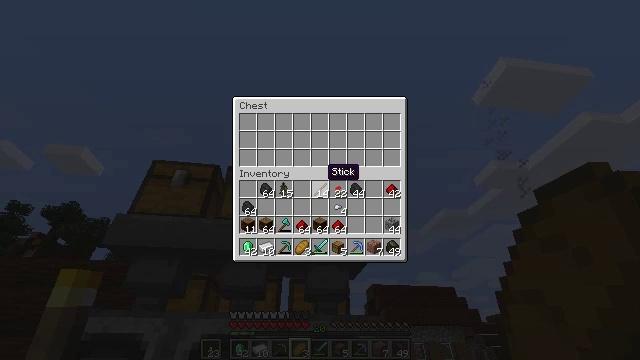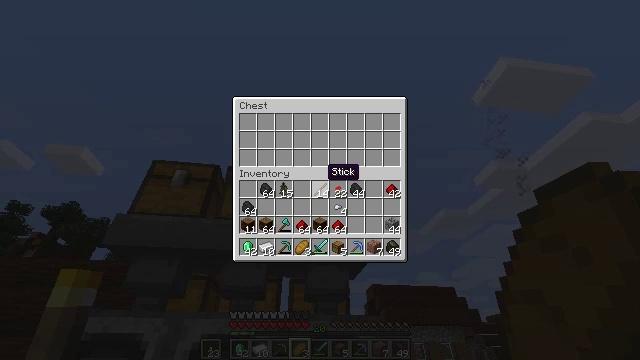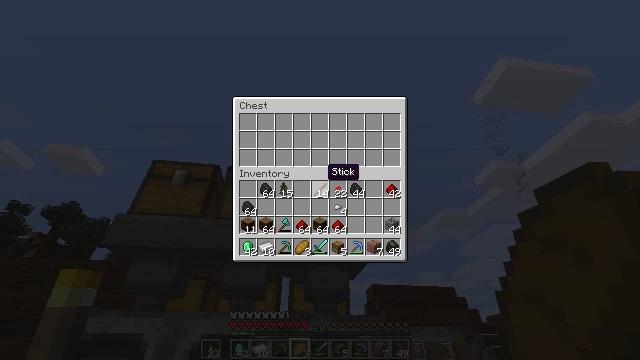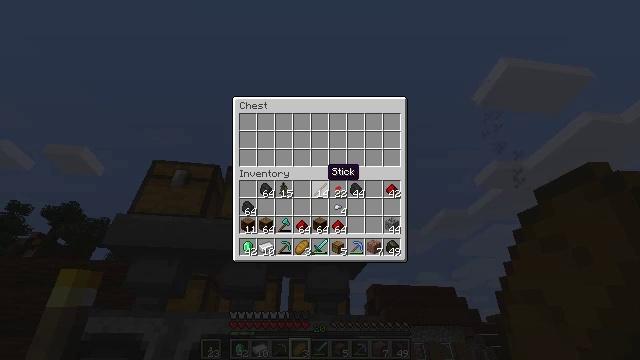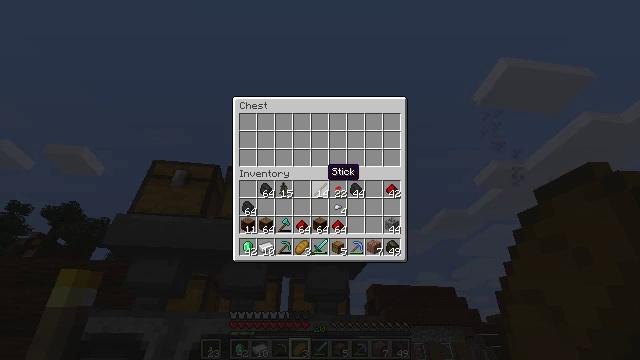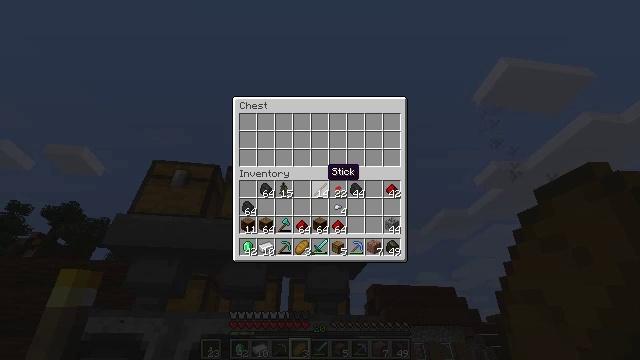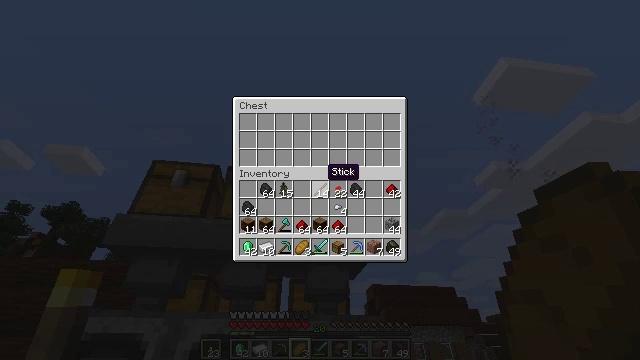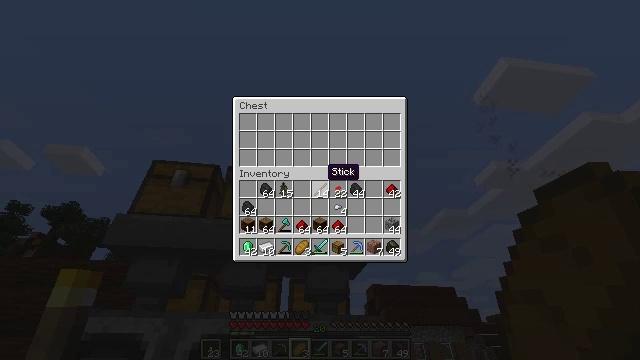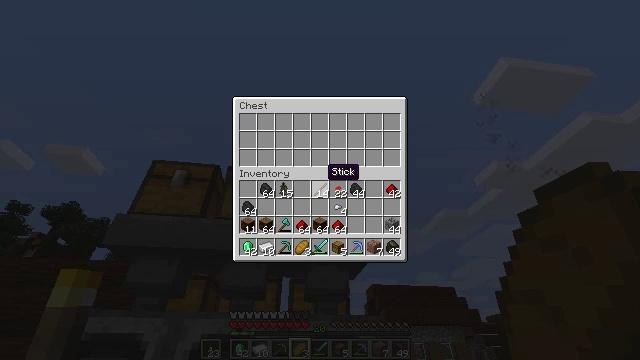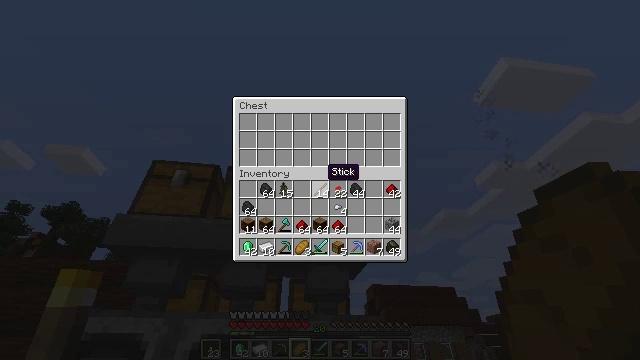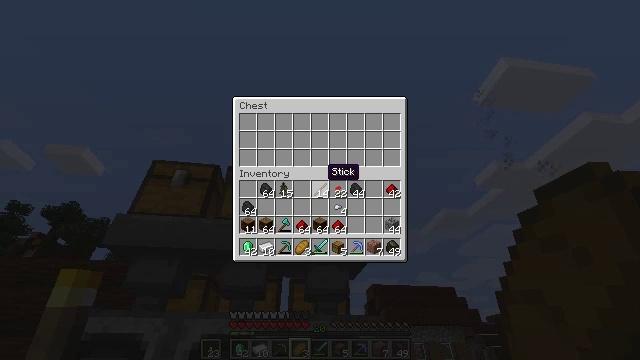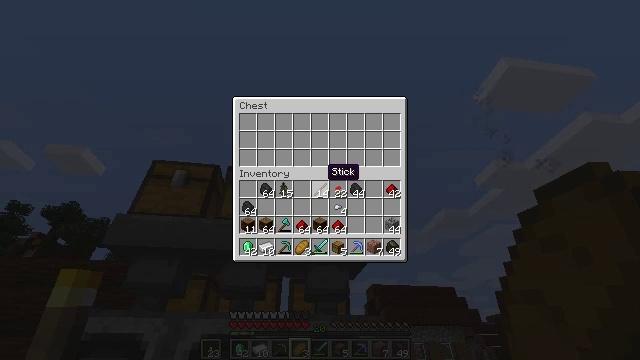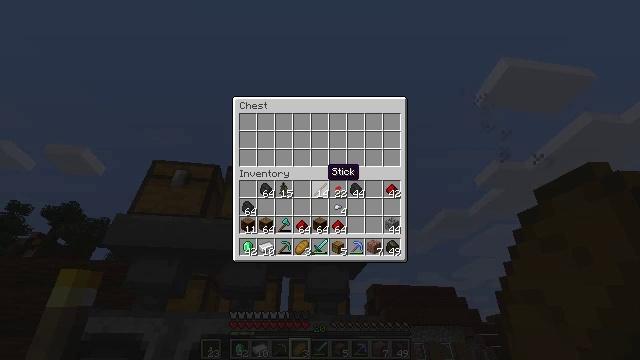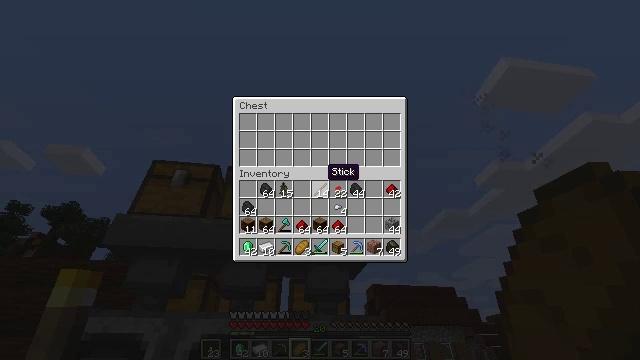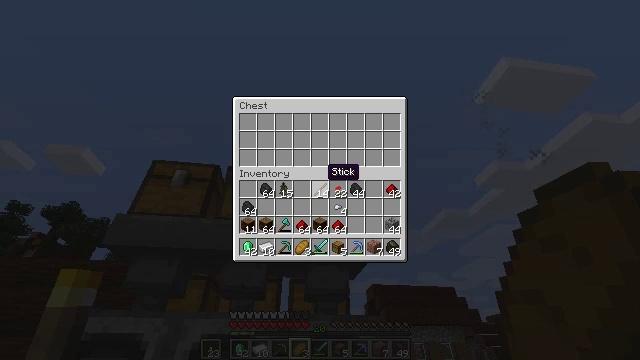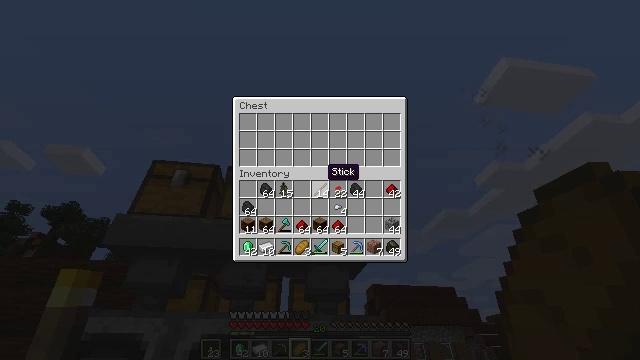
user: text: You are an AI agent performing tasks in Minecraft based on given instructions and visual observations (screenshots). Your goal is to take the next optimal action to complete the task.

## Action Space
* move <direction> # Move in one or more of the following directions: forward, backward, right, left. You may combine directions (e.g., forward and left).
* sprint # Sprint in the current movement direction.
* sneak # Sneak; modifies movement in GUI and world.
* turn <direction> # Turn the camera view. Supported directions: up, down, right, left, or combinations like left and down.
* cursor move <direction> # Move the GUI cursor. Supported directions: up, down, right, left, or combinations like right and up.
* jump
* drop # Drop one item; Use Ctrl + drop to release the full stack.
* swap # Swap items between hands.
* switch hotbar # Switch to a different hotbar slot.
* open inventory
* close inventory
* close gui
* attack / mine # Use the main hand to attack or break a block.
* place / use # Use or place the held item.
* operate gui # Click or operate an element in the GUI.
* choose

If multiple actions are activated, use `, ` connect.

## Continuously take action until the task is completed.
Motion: motion action
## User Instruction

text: Craft an emerald.
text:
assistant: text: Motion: no_op
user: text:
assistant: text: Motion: no_op
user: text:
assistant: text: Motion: no_op
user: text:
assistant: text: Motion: no_op
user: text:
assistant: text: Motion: no_op
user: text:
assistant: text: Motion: no_op
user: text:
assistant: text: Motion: no_op
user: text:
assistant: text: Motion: no_op
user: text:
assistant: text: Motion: no_op
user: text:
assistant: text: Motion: no_op
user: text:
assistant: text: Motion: no_op
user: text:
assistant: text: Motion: no_op
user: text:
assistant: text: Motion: no_op
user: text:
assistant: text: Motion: no_op
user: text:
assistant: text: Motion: no_op
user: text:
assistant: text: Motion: no_op
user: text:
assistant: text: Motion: no_op
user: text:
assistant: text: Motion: no_op
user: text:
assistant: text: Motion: no_op
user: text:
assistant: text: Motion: no_op
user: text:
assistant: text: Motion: no_op
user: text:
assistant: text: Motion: no_op
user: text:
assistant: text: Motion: no_op
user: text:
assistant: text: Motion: no_op
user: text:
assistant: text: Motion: no_op
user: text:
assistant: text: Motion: no_op
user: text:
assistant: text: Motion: no_op
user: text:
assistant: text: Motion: no_op
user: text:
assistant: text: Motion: no_op
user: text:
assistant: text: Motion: no_op